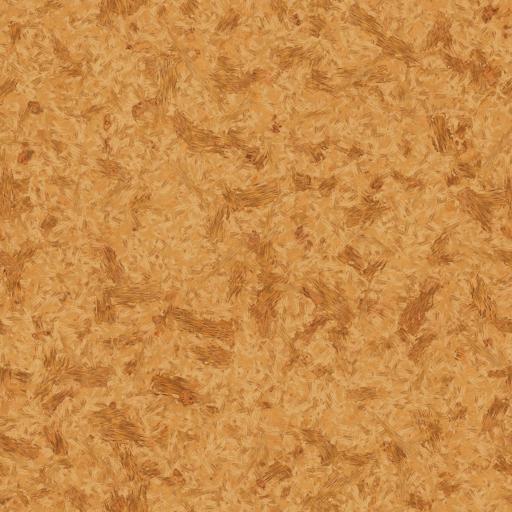
Tags: chipboard plank plywood wood wooden